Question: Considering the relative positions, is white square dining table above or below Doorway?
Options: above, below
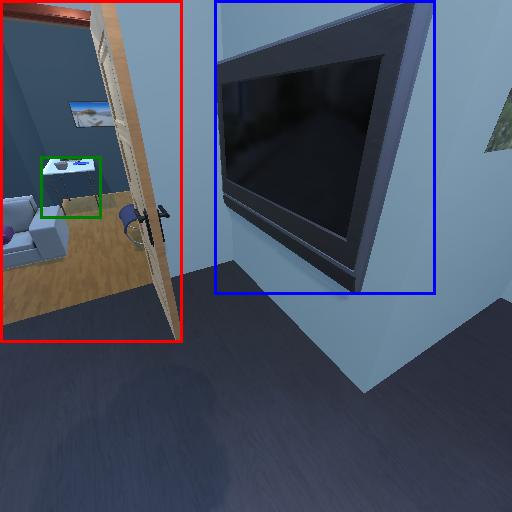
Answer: above